Current action and preconditions to check: trajectory_clear

Your task: For each precondition in the list above, predict whether it will hold at this action.

Consider the current scene as observed from the mobile robot's camera, and analyze the predicted future states of all dynamic agents (e.g., people, animals, vehicles, or any moving entities) within the NEXT SECOND.

IMPORTANT: Only answer "very likely" if you are absolutely certain—based on strong, clear evidence—that a dynamic agent will violate the precondition in the predicted future state. Do NOT answer "very likely" for unlikely, ambiguous, or low-probability risks.

Ask yourself for each precondition: Is there a high probability, with clear and convincing evidence, that the predicted future states of any dynamic agent will interfere with the predicted future state of the currently executing action within the NEXT SECOND, causing that precondition to fail?

Assess the risk level based on these predictions. Use "likely" or "very likely" if motions create a clear risk of interference.

Use "neutral" or "improbable" if agents are nearby but their predicted paths are clearly diverging or non-conflicting.

Failure Risk Categories: "very improbable", "improbable", "neutral", "likely", "very likely"

Answer Format: Output ONLY the probability_of_failure value from these categories: "very improbable", "improbable", "neutral", "likely", "very likely"

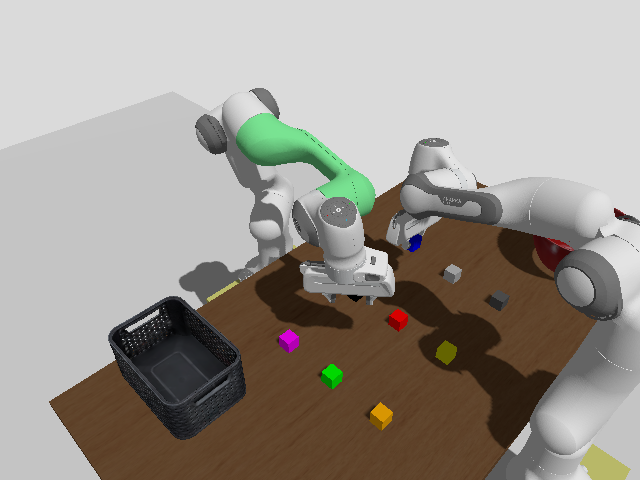

Answer: improbable